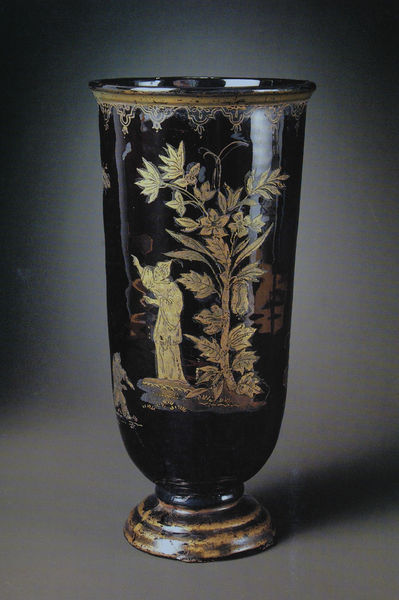
Titel: Bechervase
Standort: Dresden
Institution: Zwinger
Schlagwörter: baum, blau, blätter, fuß, hand, laub, mann, schatten, wasser, weiß, fluss, landschaft, ocker, blume, frau, glas, grau, hintergrund, hut, licht, schwarz, szene, blüten, malerei, muster, ornament, alt, kappe, mütze, arm, mensch, bild, zweige, busch, schlank, figur, gold, kelch, blatt, girlande, pflanze, pflanzen, rund, keramik, ranken, vase, japan, blumenvase, rand, zeigefinger, schmal, glanz, homme, jaune, dekor, floral, ornamente, verzierung, glänzend, lack, zeigen, gewächs, gestalt, bemalt, foto, fotografie, photographie, becher, belichtung, gefäß, motiv, porzellan, technik, glasvase, asien, blanc, noir, chapeau, asiatisch, schlange, koloriert, gravur, ranke, intarsien, photo, verziert, chinesisch, china, öffnung, farbfoto, antik, mönch, golden, pokal, femme, goldrand, fleurs, porcelaine, weiser, opal, empire, arbre, bois, nature, orange, glasur, lackiert, lasiert, urne, reflektierend, doigt, fleur, main, eau, antique, ocre, verre, dessin, muse, schwarzblau, mythologie, gefäs, chinoiserie, motif, geritzt, kristal, dore, geätzt, ätzung, chine, feuilles, emaille, antiquite, pied, asiatique, japon, laque, motifs, asie, ceramique, chinois, d'r, gobelet, grec, homma, kobaldblau, lackierung, lmann, ming, plante, poterie, recipient, stufenfuß, transparent, schwazr, wase, reflet, rivière, bras, col, hommes, coupe, décoration, feuille, fond, getreppt, long, haut, japonais, signe, grèce, personnage, or, îlot, végétation, piedouche, lèvre, émail, porcelain, vernis, sage, pointe, laquee, laque du japon, canope, verjüngend, fond noir, schmälernd, getreppter fuß, goldmalerei